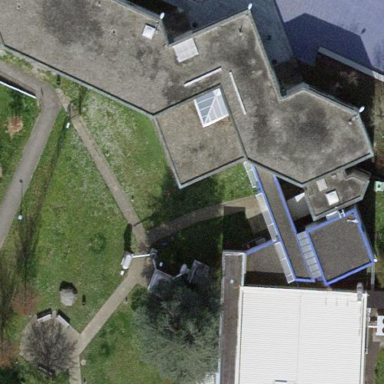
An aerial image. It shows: University building.